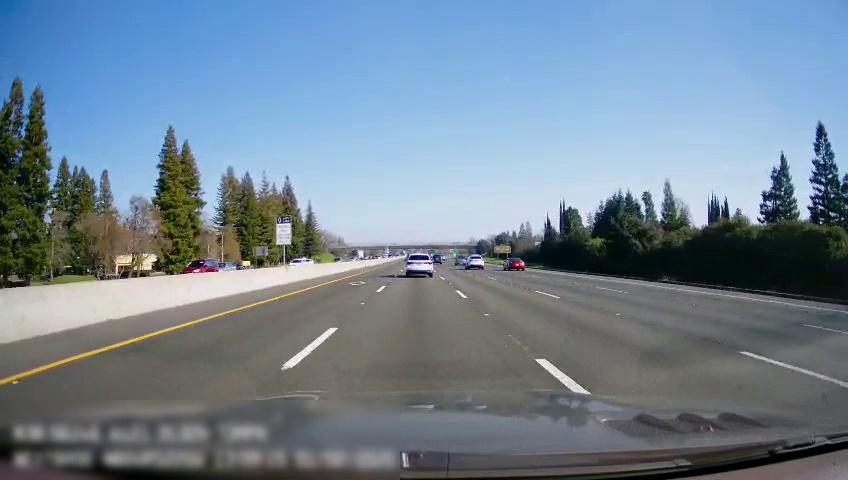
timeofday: Day
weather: Sunny
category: Drivable Space
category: Vehicles | Van
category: Vehicles | Truck
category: Vehicles | SUV
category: Vehicles | Truck
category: Vehicles | Car
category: Vehicles | SUV
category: Vehicles | SUV
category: Vehicles | SUV
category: Vehicles | Car
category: Lanes | Alternate Lane
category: Lanes | Current Lane
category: Lanes | Current Lane
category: Lanes | Alternate Lane
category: Lanes | Alternate Lane
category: Lanes | Alternate Lane